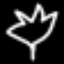
Label: leaf